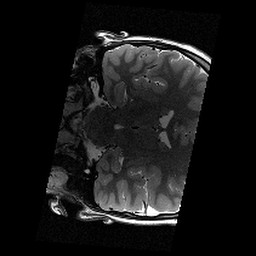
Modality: T2w
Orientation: coronal
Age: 12
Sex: male
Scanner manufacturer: siemens
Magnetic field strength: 3 T
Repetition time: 9.23 s
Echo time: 0.067 s